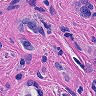
Metastatic tissue present: yes